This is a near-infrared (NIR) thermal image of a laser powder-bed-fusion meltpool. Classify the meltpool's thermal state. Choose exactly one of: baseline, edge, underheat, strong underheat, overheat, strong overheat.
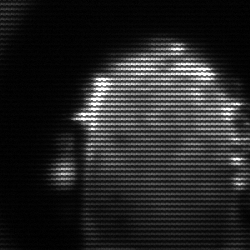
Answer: baseline